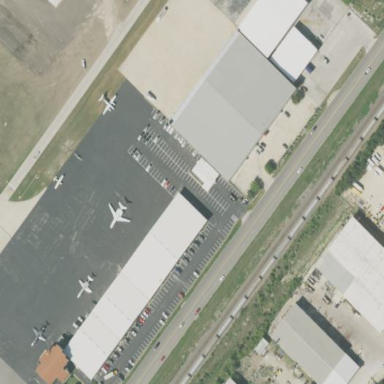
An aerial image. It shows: Hangar at the airport.